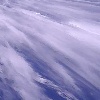
Label: cloud